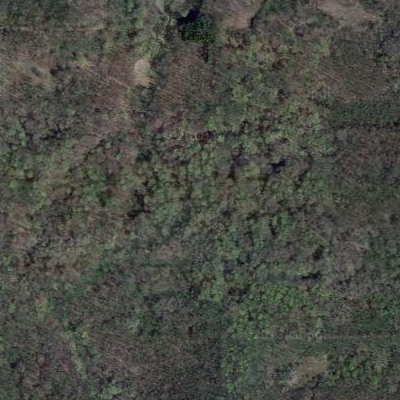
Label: eForest